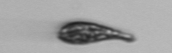
Label: Euglena